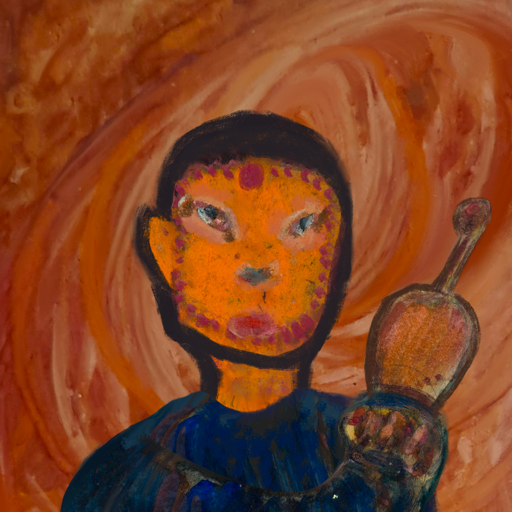
Background: Pious_Lady, Head And Neck Front: Doll, Face Front: Boggyland, Bust: Pipe, Hair Front: Blank, Head Accessory: Blank, Second Necklace: Blank, Necklace: Blank, Baby: Blank